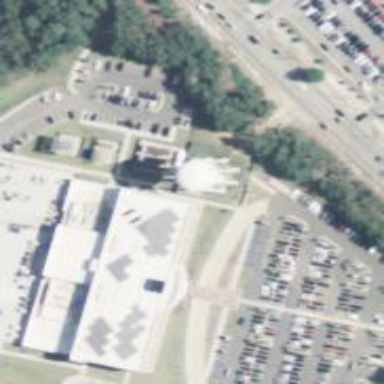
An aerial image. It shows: Water tower that is man-made.